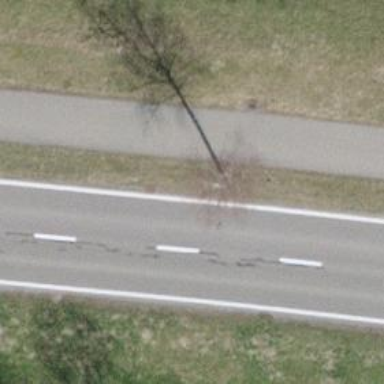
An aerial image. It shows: Asphalt cycleway.